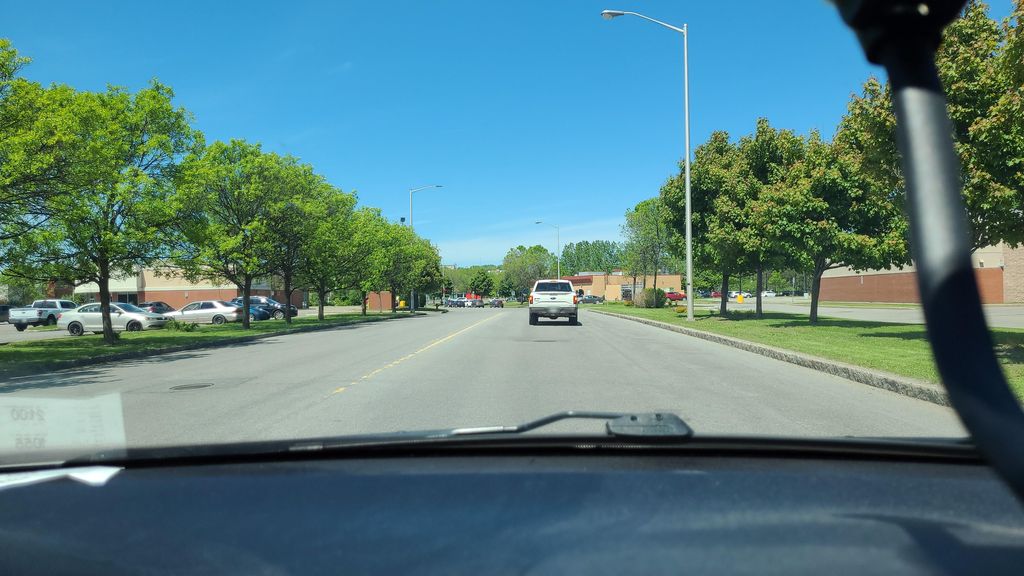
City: quebec_city